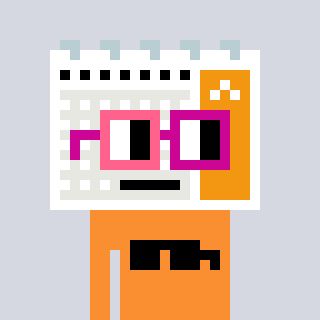
a pixel art character with square pink and red glasses, a calendar-shaped head and a orange-colored body on a cool background